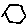
Label: hexagon